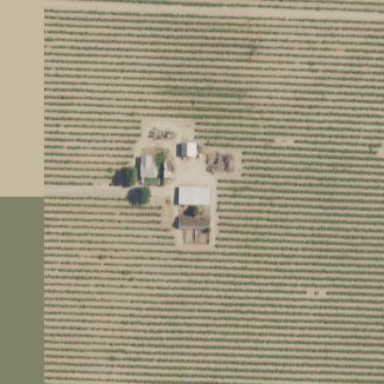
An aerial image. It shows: Vineyard.